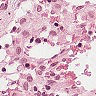
Metastatic tissue present: no